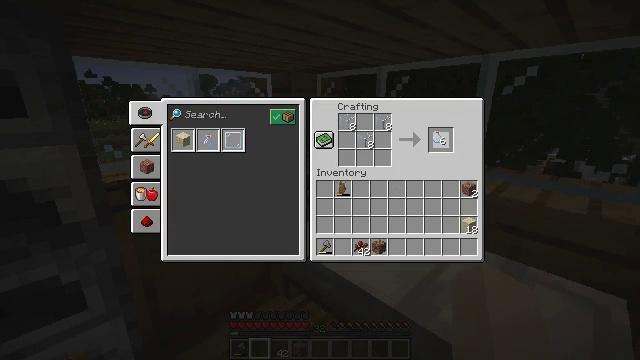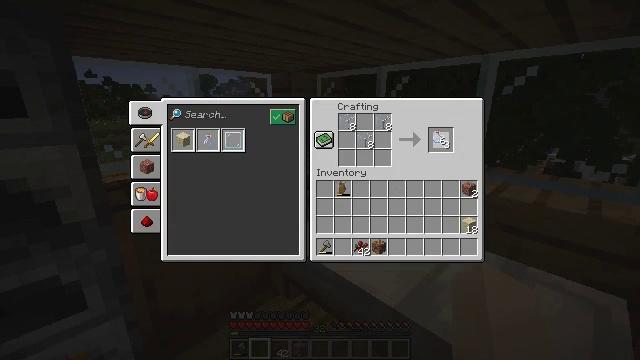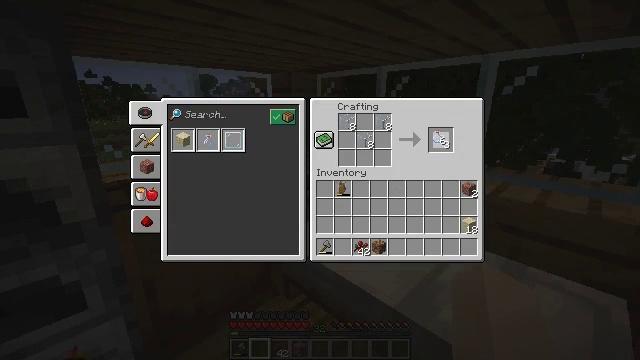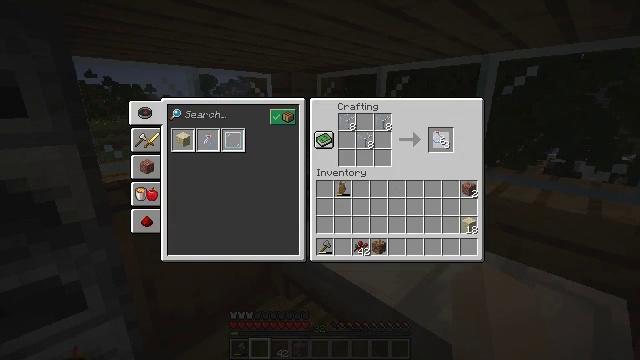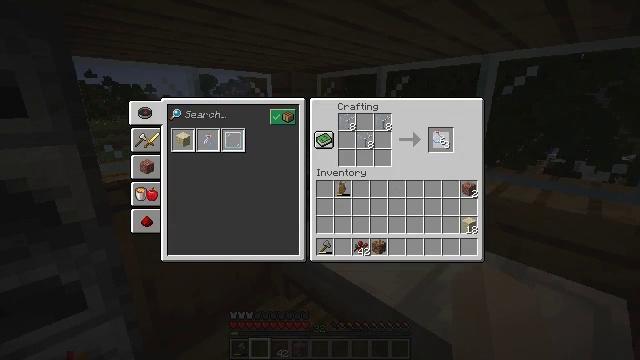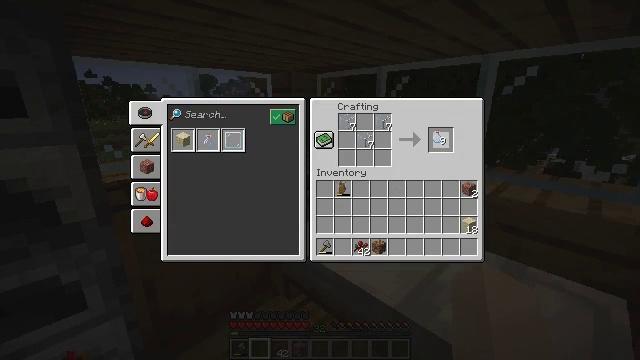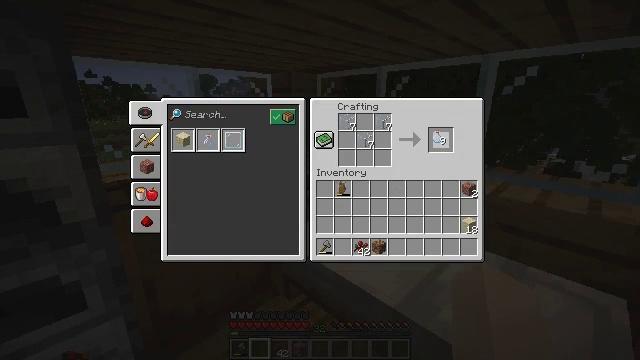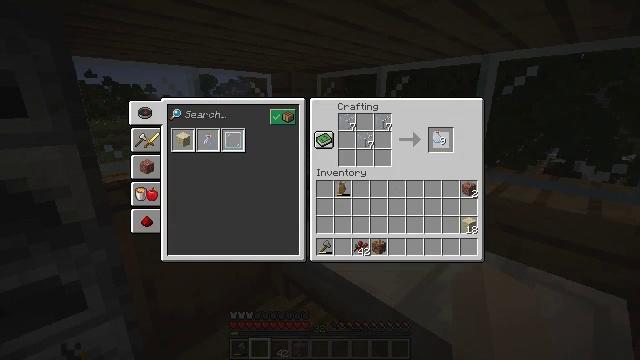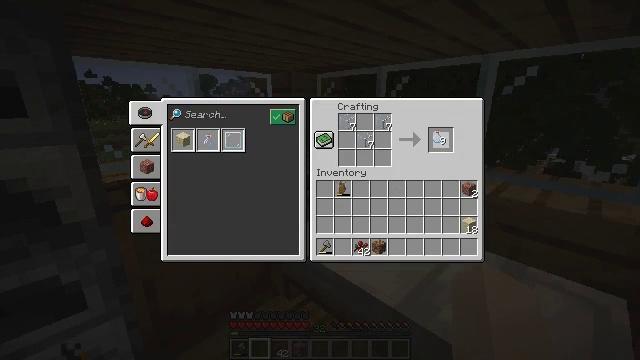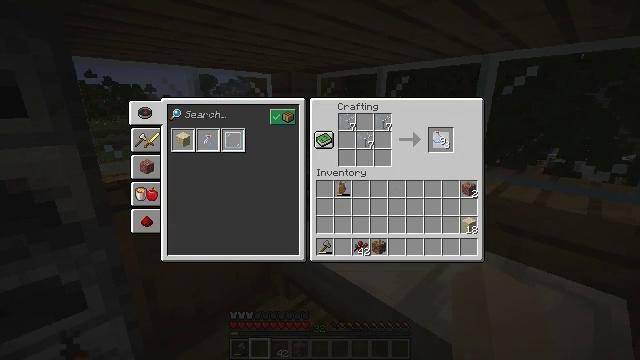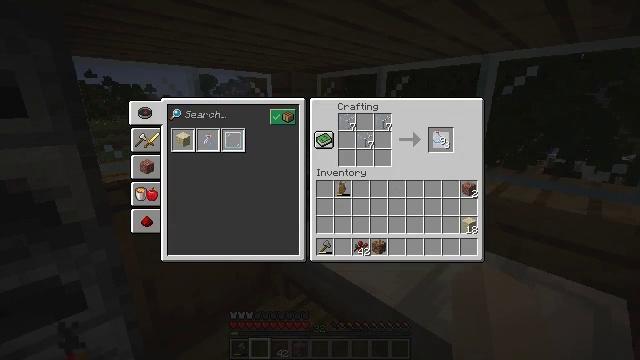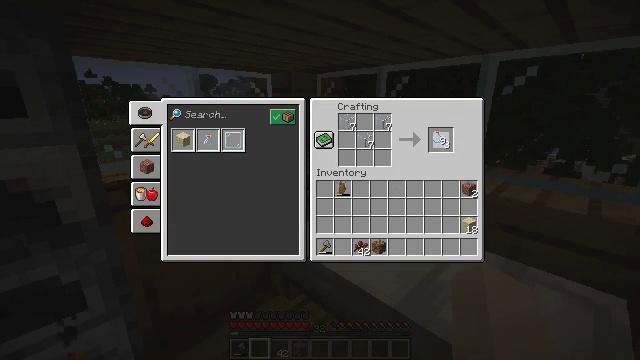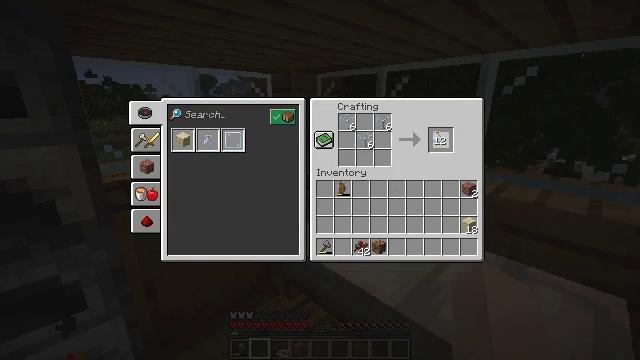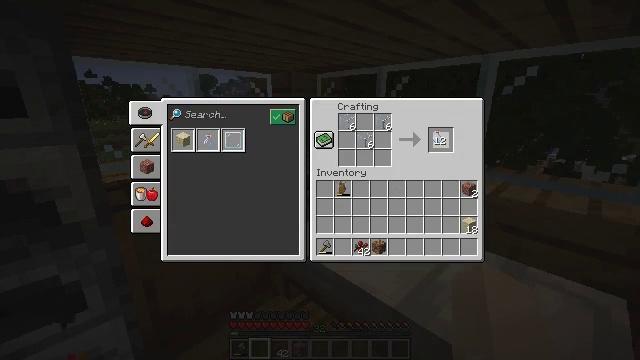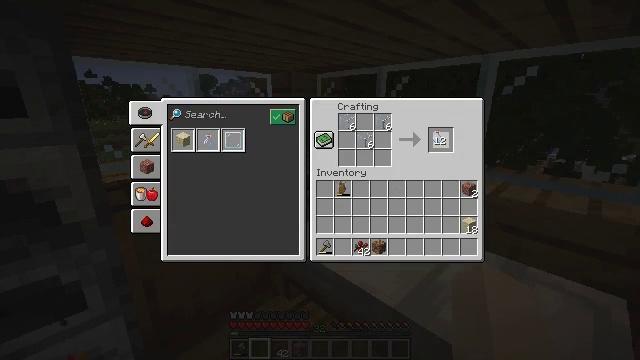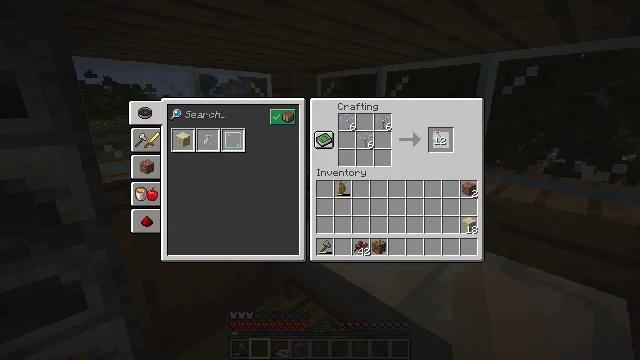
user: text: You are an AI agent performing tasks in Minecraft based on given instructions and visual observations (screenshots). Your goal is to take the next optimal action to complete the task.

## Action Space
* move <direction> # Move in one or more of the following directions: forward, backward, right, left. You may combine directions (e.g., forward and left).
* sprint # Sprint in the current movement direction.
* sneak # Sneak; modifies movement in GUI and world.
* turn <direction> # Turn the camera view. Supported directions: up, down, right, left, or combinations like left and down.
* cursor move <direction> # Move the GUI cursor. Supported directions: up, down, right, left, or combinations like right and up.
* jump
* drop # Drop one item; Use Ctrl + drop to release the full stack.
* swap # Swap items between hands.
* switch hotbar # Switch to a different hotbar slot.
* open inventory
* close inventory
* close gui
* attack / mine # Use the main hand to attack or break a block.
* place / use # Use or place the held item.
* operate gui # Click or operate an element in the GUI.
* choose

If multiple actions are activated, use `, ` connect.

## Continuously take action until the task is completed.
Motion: motion action
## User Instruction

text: Combine glass blocks to craft a glass bottle.
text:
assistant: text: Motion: operate gui
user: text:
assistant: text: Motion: operate gui
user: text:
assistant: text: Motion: operate gui
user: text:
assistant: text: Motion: operate gui
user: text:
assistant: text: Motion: no_op
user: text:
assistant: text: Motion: operate gui
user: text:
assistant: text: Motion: operate gui
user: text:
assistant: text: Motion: operate gui
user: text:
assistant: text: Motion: operate gui
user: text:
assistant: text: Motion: operate gui
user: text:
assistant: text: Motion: operate gui
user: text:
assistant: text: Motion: no_op
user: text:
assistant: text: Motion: operate gui
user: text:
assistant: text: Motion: operate gui
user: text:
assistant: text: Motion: operate gui
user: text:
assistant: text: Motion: operate gui
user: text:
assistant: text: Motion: operate gui
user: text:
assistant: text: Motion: operate gui
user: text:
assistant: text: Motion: operate gui
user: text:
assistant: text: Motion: no_op
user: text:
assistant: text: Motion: operate gui
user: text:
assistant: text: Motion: operate gui
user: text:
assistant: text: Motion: operate gui
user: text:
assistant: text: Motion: no_op
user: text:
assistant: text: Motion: operate gui
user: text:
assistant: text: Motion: operate gui
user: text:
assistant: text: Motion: operate gui
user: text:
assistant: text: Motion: no_op
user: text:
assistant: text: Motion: operate gui
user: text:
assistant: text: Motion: operate gui